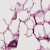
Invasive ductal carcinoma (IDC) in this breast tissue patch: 0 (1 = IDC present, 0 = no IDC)